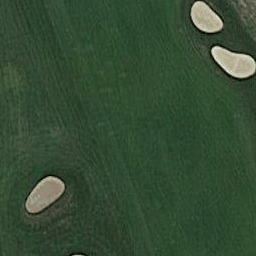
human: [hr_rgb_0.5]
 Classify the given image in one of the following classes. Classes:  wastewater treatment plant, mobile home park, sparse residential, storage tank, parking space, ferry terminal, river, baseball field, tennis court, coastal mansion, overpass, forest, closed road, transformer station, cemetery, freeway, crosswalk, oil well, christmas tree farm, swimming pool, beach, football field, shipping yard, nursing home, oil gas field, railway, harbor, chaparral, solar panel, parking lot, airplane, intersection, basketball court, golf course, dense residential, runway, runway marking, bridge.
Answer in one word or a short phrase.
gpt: golf course